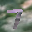
Label: 7